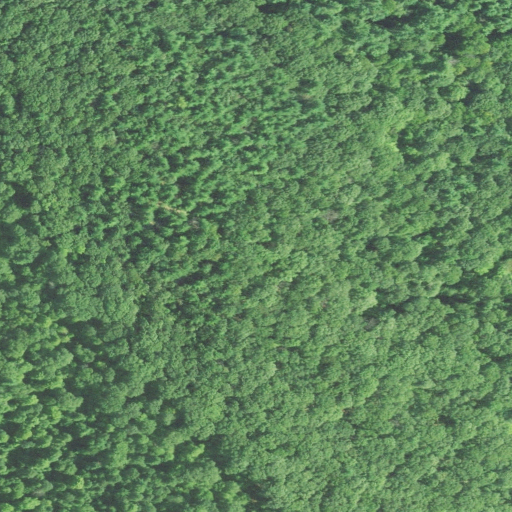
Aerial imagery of mountain in Connecticut named Miles Mountain containing deciduous forest, mixed forest, and evergreen forest